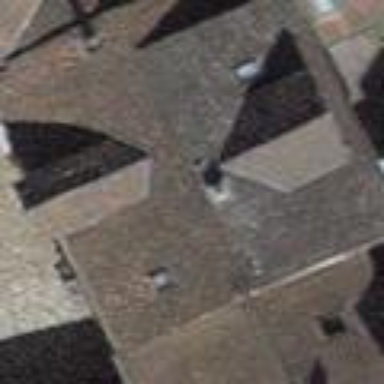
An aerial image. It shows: Building with tiled roof.